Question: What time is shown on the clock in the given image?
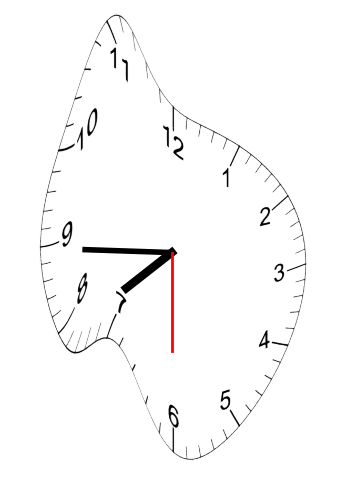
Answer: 07:44:30